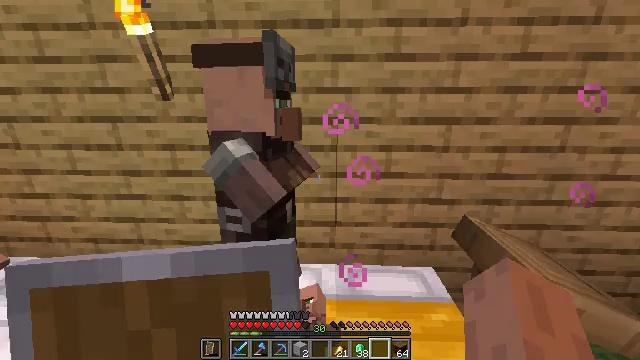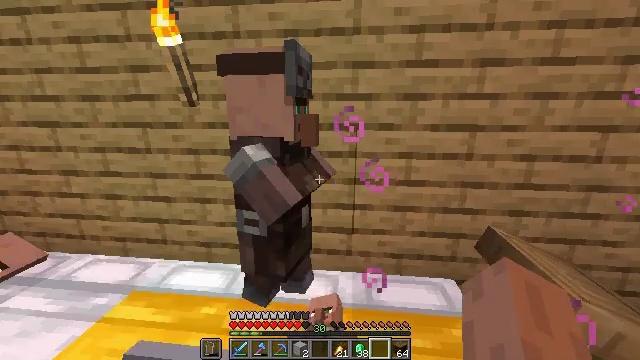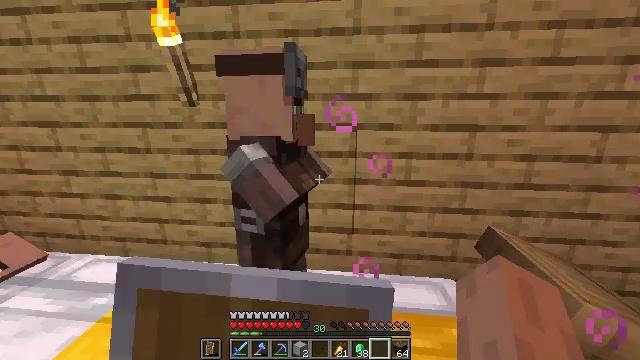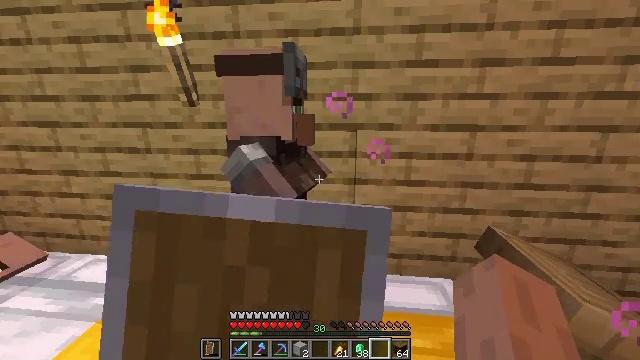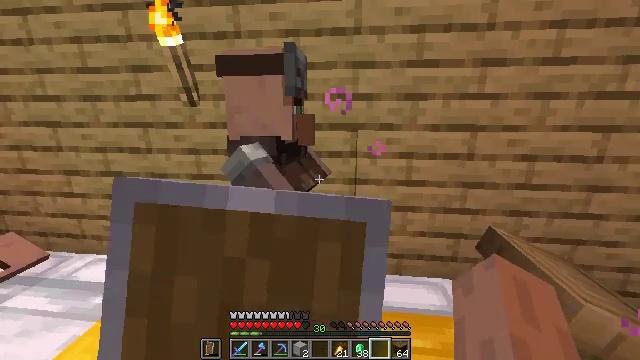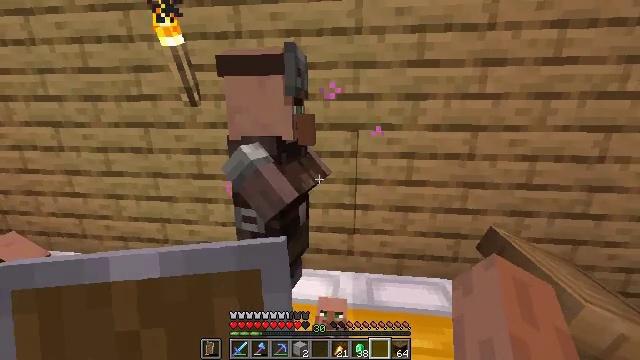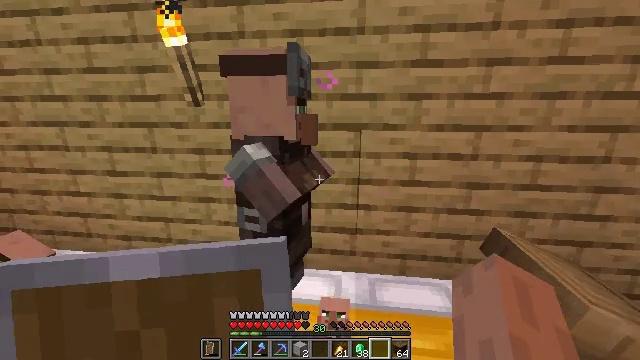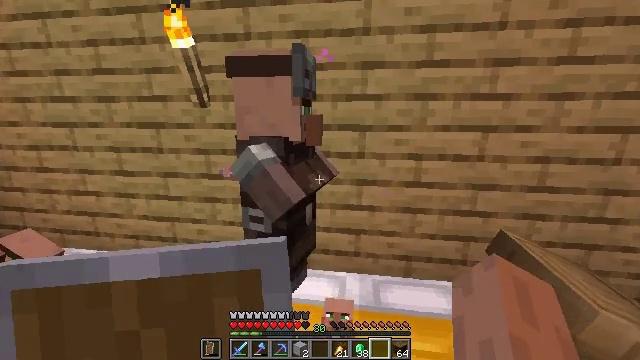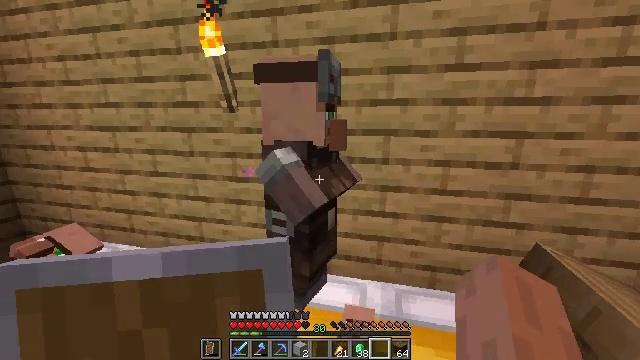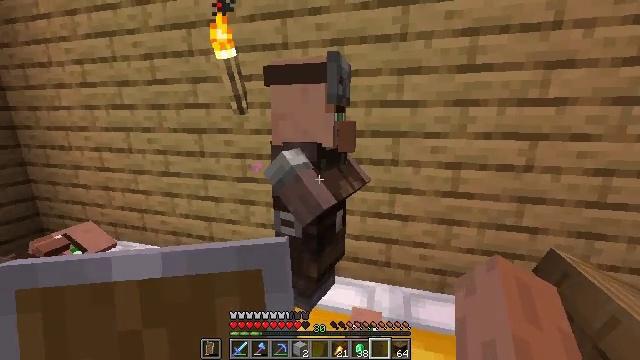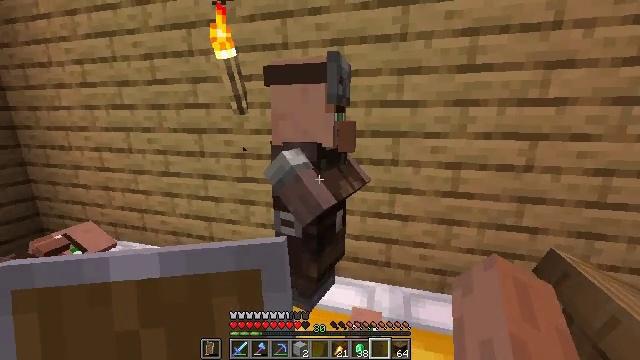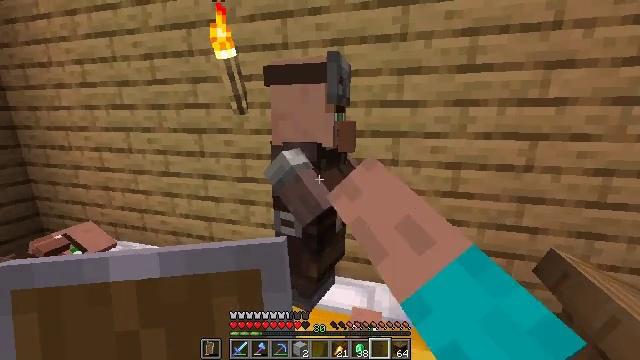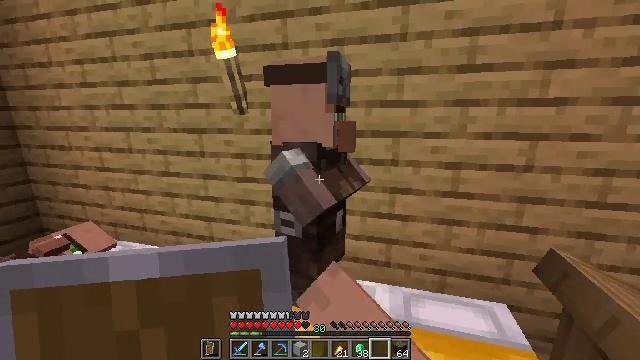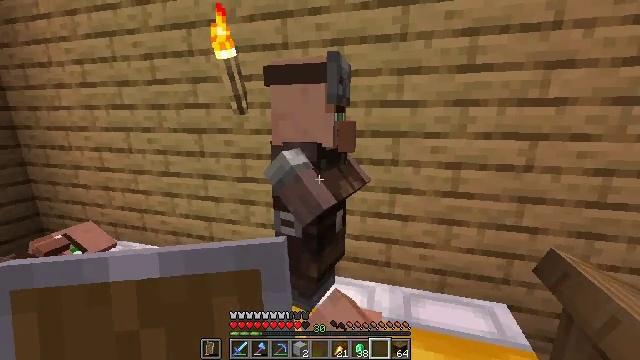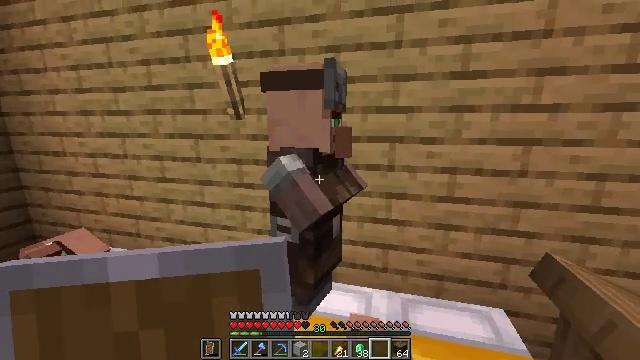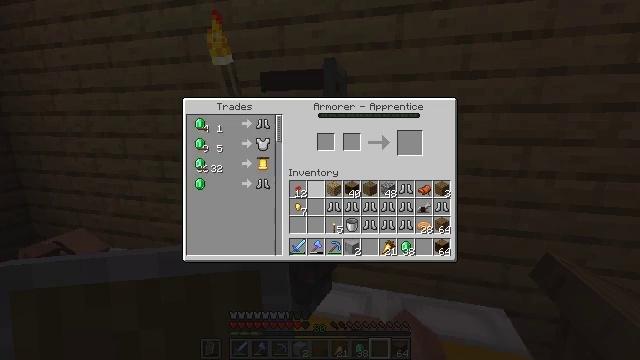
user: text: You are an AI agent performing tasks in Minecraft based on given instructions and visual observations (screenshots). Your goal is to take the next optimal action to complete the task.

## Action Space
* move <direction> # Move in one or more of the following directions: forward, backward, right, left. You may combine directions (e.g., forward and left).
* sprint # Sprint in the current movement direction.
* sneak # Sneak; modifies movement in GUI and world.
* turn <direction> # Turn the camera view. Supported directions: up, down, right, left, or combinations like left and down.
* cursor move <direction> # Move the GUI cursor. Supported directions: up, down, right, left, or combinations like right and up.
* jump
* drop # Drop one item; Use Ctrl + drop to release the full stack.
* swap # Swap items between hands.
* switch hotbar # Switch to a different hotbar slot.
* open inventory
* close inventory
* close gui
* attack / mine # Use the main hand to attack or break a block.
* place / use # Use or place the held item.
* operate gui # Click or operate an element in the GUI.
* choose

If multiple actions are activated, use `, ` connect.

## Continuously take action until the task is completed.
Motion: motion action
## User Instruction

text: Put the necessary materials in the crafting grid to make chainmail boots.
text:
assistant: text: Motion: turn left and up, use / place
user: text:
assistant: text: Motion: use / place
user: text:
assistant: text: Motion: use / place
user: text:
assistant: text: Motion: use / place
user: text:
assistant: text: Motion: no_op
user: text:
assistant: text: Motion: no_op
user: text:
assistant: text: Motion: turn left
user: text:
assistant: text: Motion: turn left and up
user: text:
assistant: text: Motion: turn left
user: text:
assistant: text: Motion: use / place
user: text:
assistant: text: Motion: use / place
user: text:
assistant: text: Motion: use / place
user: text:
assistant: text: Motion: no_op
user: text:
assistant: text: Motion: turn up
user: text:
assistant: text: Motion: open gui
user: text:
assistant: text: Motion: no_op
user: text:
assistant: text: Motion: cursor move right
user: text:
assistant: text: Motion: cursor move left
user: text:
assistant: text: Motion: cursor move left
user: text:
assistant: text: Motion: cursor move left and down
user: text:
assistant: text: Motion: cursor move left and down
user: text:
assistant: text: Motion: cursor move left
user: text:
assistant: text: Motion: no_op
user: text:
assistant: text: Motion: no_op
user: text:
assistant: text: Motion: cursor move right and up
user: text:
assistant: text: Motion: cursor move right and up
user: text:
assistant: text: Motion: no_op
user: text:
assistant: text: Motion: no_op
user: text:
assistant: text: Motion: no_op
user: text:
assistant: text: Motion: no_op